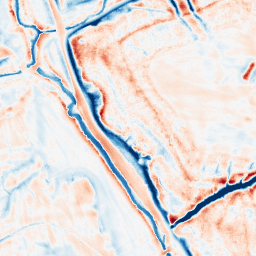
Category: edge_preserving
Decomposition family: bilateral
Decomposition parameters: d: 21
sigma_color: 150
sigma_space: 100
Upsampling method: lanczos
Upsampling parameters: scale: 4
Upsampling scale: 4